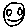
Label: smiley face